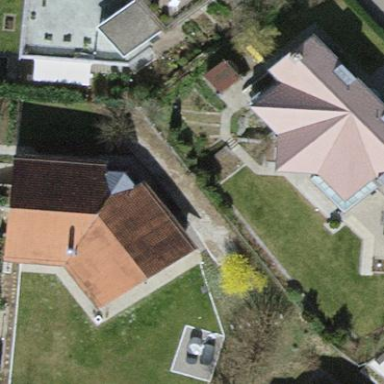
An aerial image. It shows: Detached building with gabled tile roof.